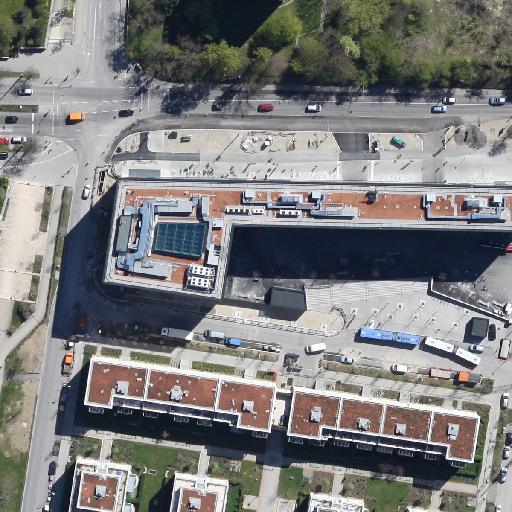
Referring expression: car driving on the road